Group 1:
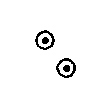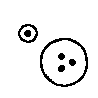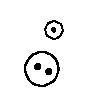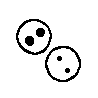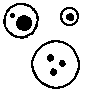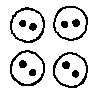
Group 2:
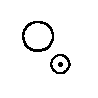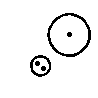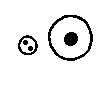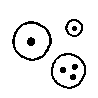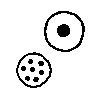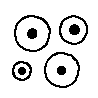
Rule separating the two groups: Number of enclosed black circles varies in correlation with enclosing circle outline size vs. not so.
Concepts: dot, inside, proportional
Comments: This is a Bongard Problem about comparing something discrete (number) with something continuous (size).

The inner black circles vary in size randomly. (This forces the solution to be about the discrete number of black circles instead of their combined area.)
Author: Aaron David Fairbanks